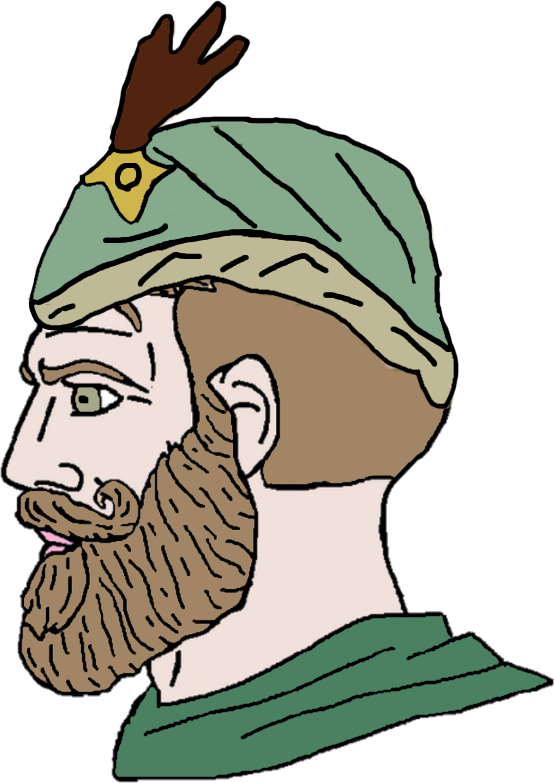
Label: 4_Yes_Chad